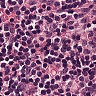
Metastatic tissue present: no